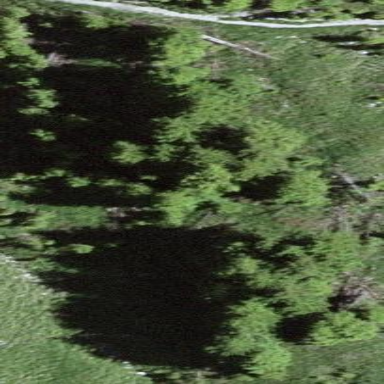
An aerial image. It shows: Patch of scrub vegetation.